Question: Has anyone seen an ASP.NET MVC 4 partial view render like this before?

Of three development workstations, two display the it correctly, and one does this. Obviously, it is something with the configuration of the third machine, but I cannot seem to figure out what.
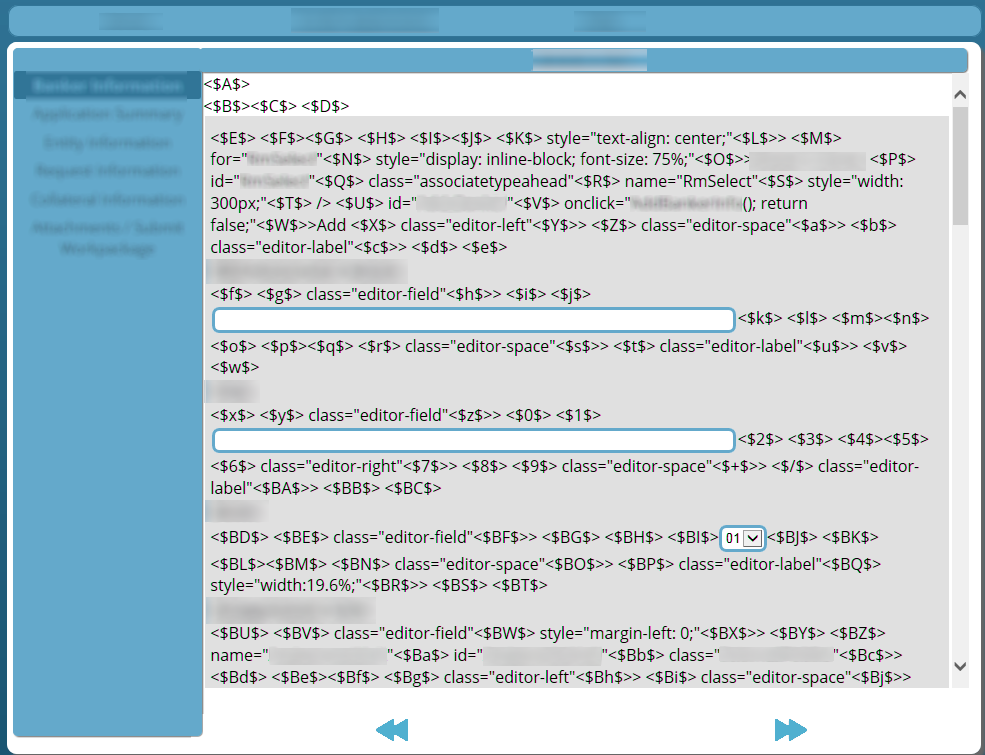
Answer: Are you using VS2013 Preview? If so, there was a bug with ASP.NET partial render, try getting a newer version.